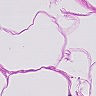
Metastatic tissue present: no